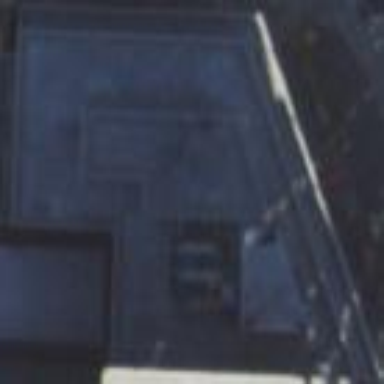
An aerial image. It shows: University school building.